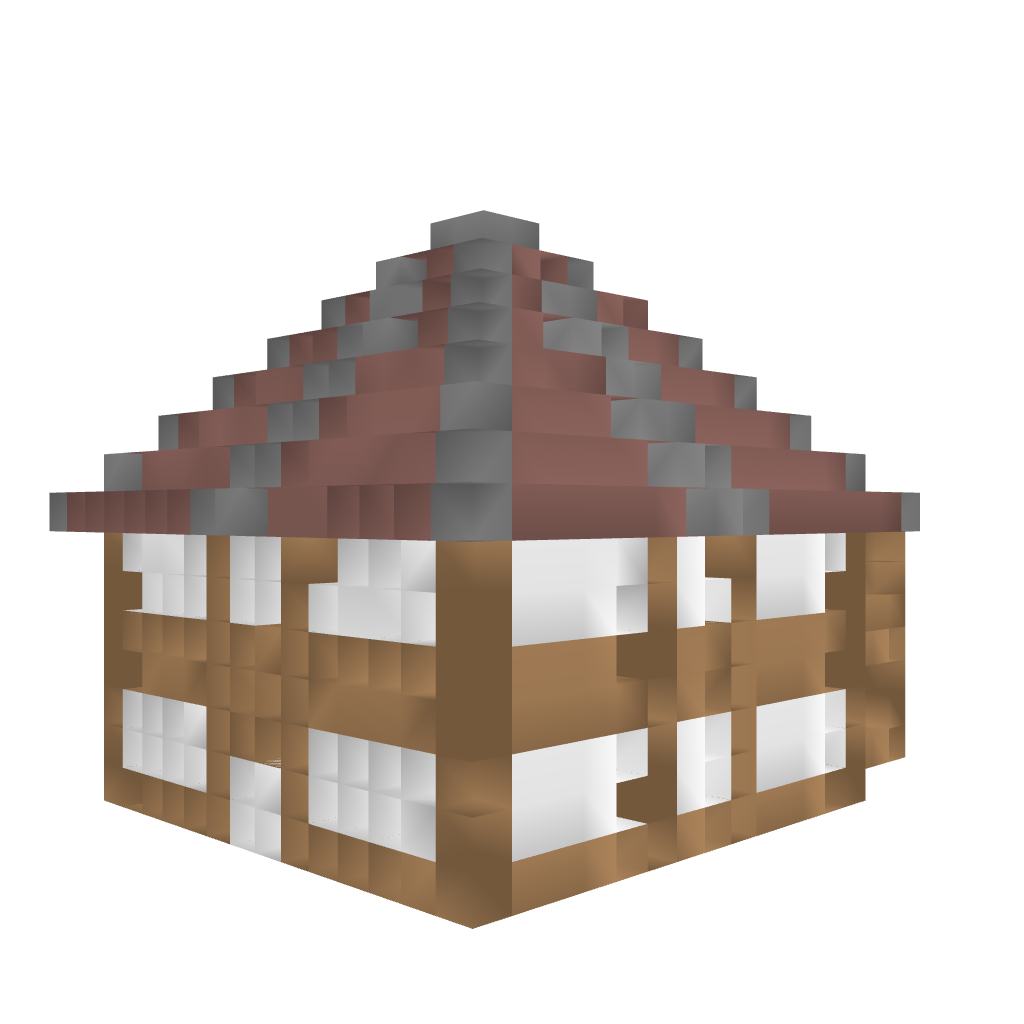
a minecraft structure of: Just A House good quality